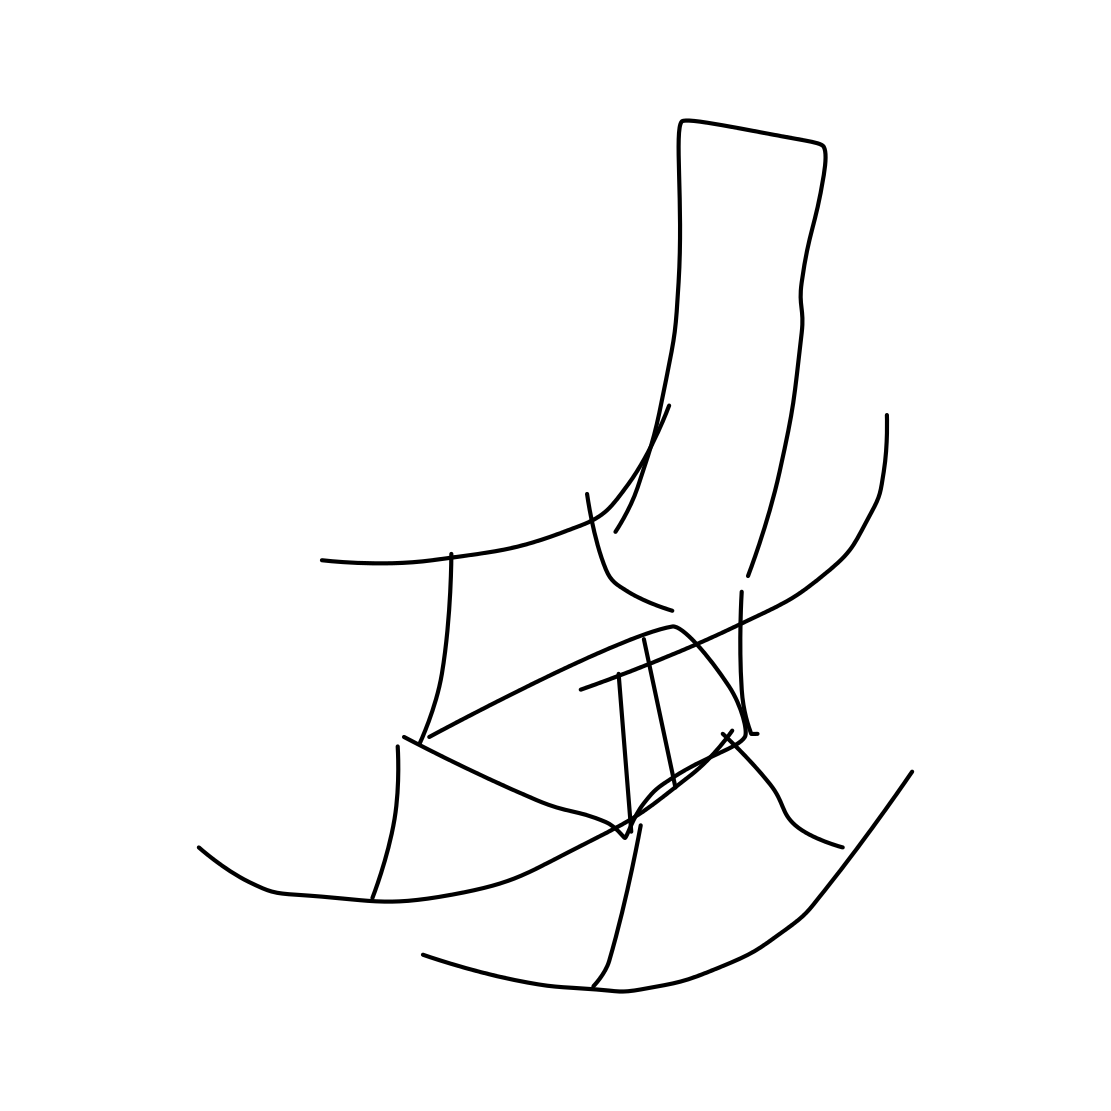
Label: armchair